Aerial crown-view tile of a tropical tree (Barro Colorado Island, Panama), acquired 20240918:
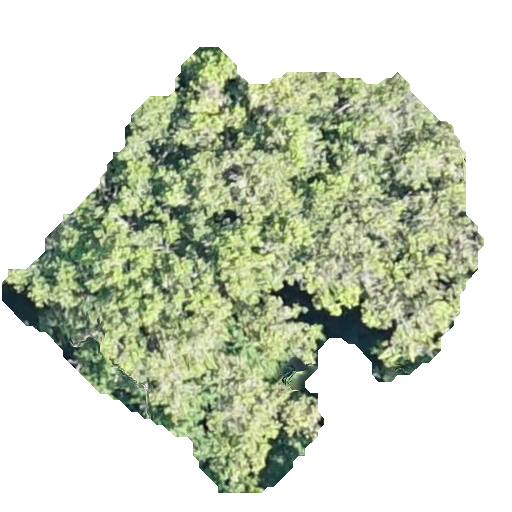
Species: Poulsenia armata
GBIF accepted scientific name: Poulsenia armata
Crown area: 199.178 m²